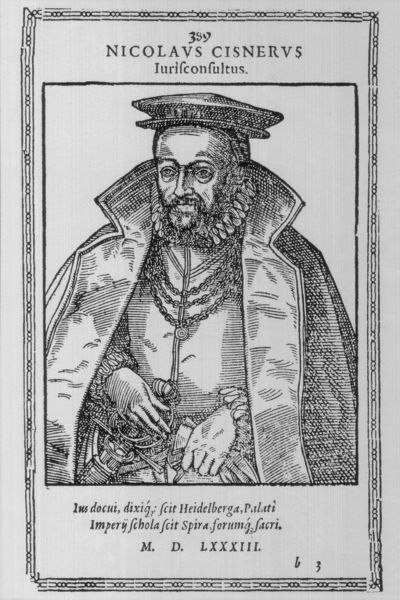
Titel: Bildnis des Nicolaus Cisnerus (eig. Kistner)
Künstler: Tobias Stimmer
Institution: (Seriendruck)
Schlagwörter: hand, mann, umhang, finger, handschuh, handschuhe, hut, hüte, kopfbedeckungen, mund, nase, schmuck, schwarz, weiss, zeichnung, ornament, rock, alt, anzug, bart, jacke, kappe, mütze, mützen, richter, augen, kleidung, kragen, rahmen, bild, bildnis, halskrause, hände, portrait, porträt, kirche, auge, geistlicher, mantel, reich, adel, frontal, locken, renaissance, adlig, kopfbedeckung, holzschnitt, schrift, papier, schwan, kette, grafik, graphik, rand, könig, papst, inschrift, weste, halskette, griff, buch, groß, druck, schwarzweiss, radierung, stich, seite, schwert, säbel, text, brille, ketten, waffe, adeliger, degen, orden, krause, rüstung, wissenschaftler, buchseite, knauf, armband, barett, harnisch, pfarrer, dolch, wams, heidelberg, gelehrter, edelmann, kupferstich, bildunterschrift, doktor, latein, lateinisch, reformation, pfalz, augne, seriendruck, nikolaus, doktorhut, nicolas, halsketten, lux, rahmne, nicolaus, cisnerus, cinnerus, cisnervs, nicolaus cisnerus, nikolaus cisnerus, porrtä, stich proträt, echteckig, 399, nicolavs, nocolavs, docus, heidelberga